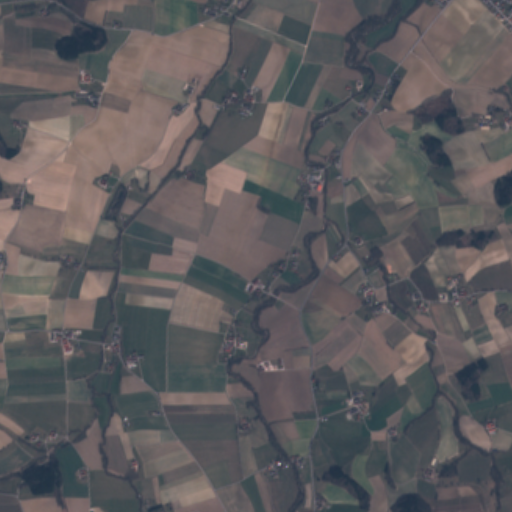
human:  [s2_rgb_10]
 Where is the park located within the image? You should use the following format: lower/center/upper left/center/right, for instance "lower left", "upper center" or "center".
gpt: The park is located in the upper right of the image.
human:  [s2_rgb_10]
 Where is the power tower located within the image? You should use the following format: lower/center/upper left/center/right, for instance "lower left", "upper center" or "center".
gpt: The power tower is located in the lower right of the image.
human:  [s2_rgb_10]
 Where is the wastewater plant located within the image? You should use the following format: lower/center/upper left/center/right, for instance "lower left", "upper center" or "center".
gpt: The wastewater plant is located in the lower center of the image.
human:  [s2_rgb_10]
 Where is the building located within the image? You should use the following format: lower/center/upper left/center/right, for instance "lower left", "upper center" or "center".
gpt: There is no building in the image.